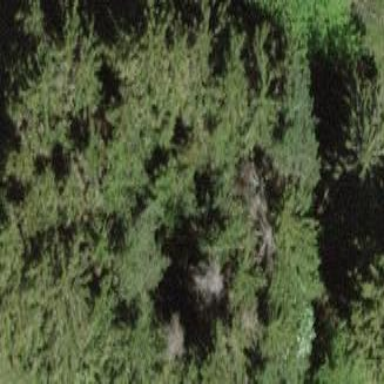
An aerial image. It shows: Forest area.